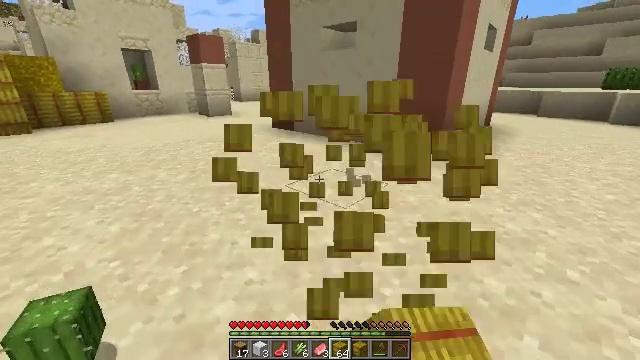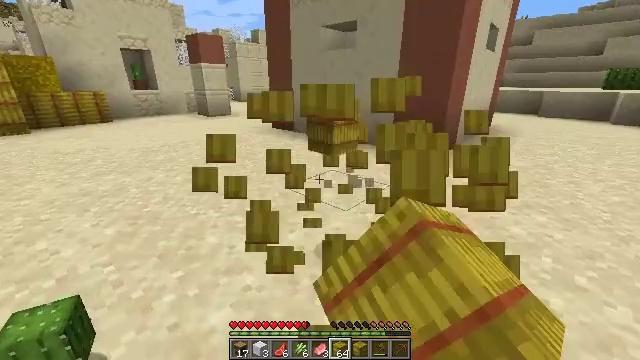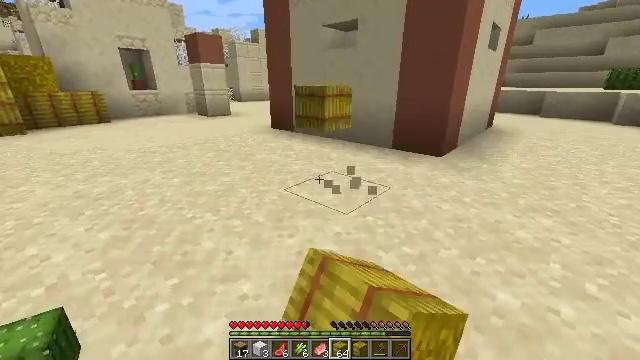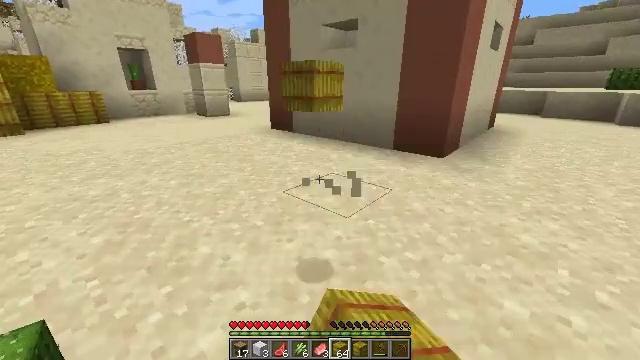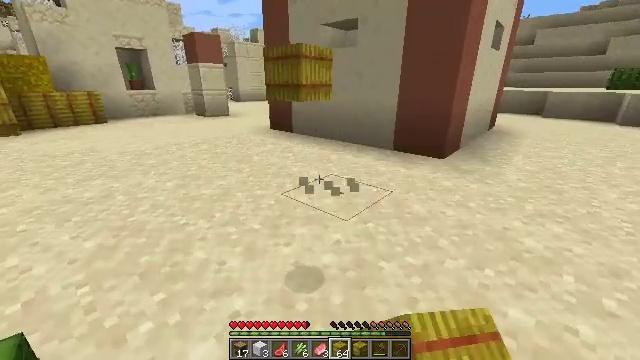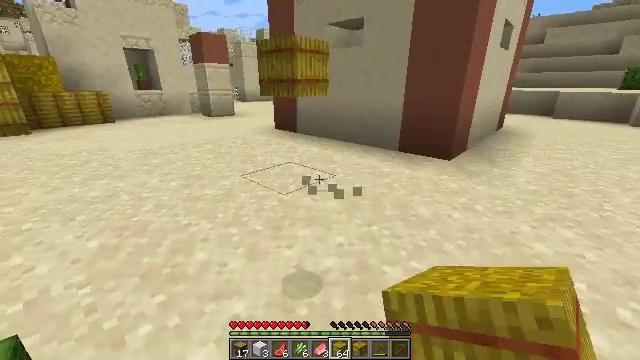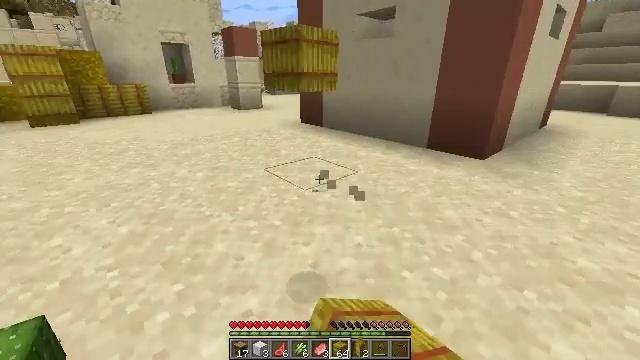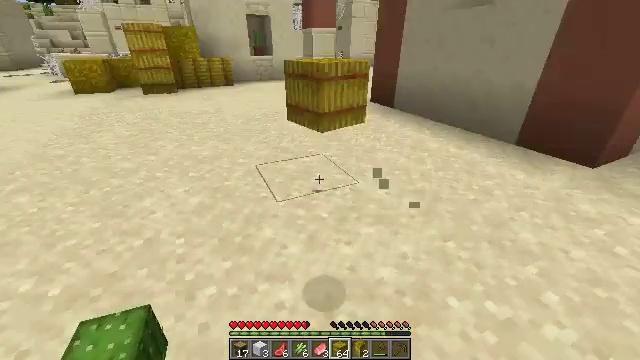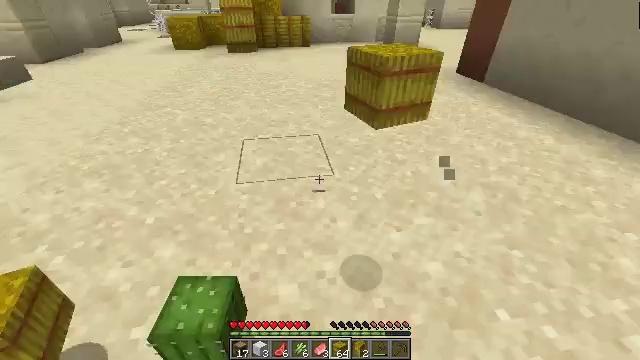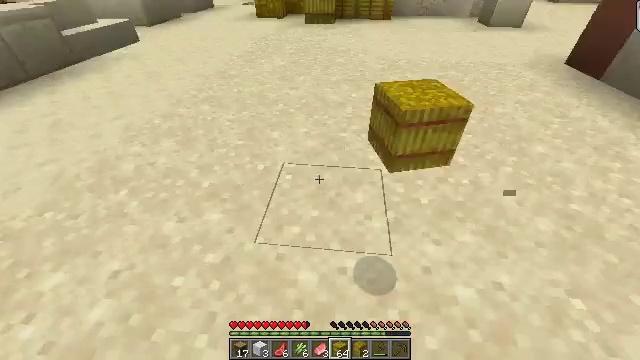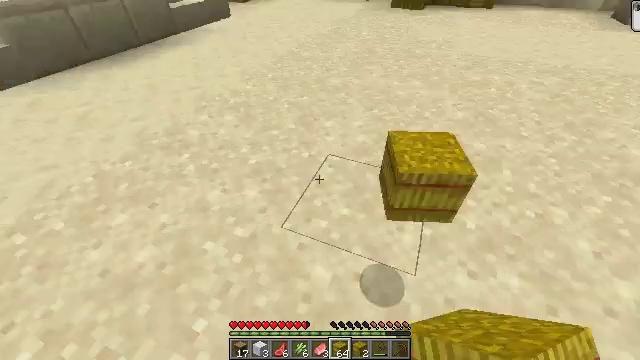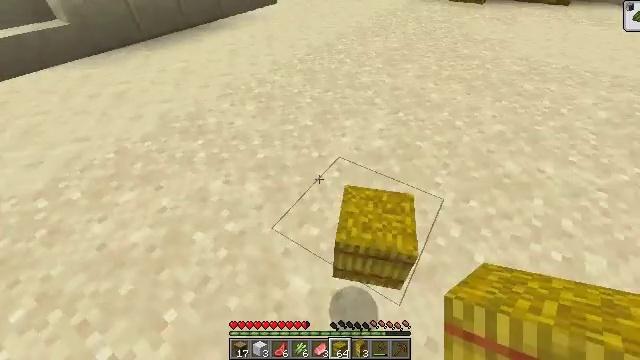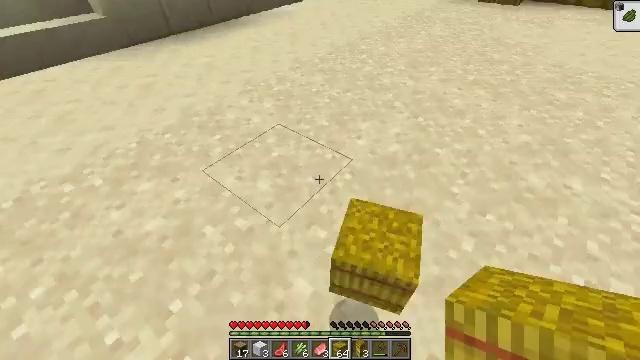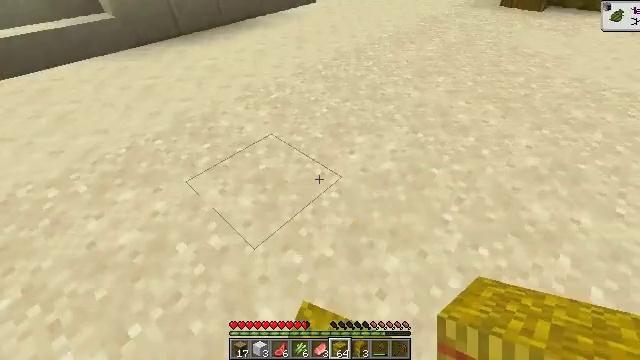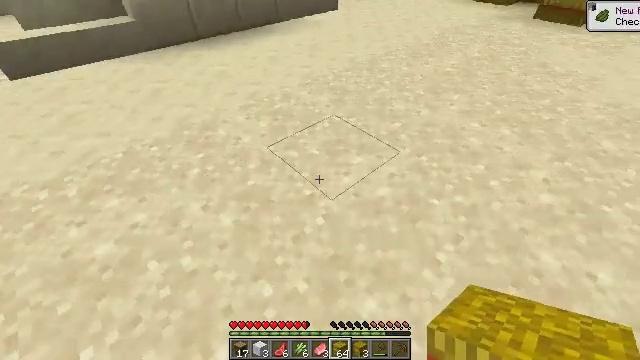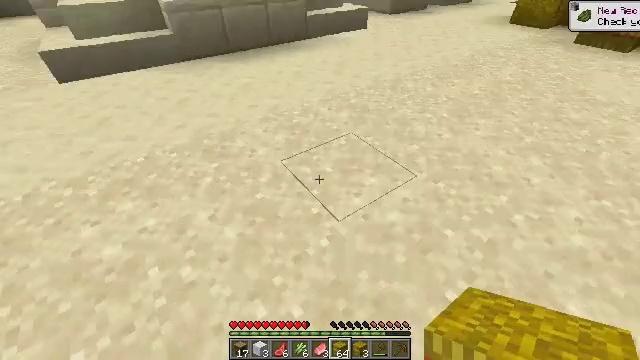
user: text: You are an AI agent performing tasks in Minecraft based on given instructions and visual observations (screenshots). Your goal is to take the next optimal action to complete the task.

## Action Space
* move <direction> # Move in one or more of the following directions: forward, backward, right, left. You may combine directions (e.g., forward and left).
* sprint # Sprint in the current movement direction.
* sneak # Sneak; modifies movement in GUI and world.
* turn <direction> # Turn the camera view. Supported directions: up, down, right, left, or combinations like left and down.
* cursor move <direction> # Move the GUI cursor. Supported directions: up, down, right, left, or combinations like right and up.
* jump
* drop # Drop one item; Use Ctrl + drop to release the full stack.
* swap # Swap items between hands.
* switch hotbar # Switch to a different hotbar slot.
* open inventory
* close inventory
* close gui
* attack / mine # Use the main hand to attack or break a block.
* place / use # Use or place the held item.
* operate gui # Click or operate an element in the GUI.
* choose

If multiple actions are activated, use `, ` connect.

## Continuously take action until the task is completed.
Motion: motion action
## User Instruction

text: Remove the potted dead bush from the pot.
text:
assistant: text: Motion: move forward, sneak, attack / mine
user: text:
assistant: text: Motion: move forward, sneak, attack / mine
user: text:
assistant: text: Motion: move forward, sneak, attack / mine
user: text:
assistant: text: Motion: move forward and move right, sneak, attack / mine
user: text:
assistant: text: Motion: move forward and move right, sneak, turn left
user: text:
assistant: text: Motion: move forward and move right, turn left and down
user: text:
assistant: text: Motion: move forward and move right, turn left and down
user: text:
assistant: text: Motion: move forward and move right, turn left and down
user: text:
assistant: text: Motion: move forward and move right, turn left and down
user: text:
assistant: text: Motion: move forward and move right, turn left and down
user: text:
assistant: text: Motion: move forward and move right, turn left and down
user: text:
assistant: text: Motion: move forward and move right, turn left
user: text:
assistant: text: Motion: move forward and move right, turn left
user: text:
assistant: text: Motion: move forward and move right, turn left
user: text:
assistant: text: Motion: move forward and move right, turn left and up
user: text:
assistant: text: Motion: move forward, turn left and up
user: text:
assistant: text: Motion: turn left and up
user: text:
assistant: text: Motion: turn left and up
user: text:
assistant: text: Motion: move left, turn left and up
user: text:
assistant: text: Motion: move left, turn up
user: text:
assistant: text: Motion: move left, turn up
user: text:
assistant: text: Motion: move forward and move left
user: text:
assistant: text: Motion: move forward and move left
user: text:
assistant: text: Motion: move forward and move left
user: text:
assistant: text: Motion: move forward, turn right and up
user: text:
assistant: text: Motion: move forward, turn up
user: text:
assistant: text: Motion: move forward
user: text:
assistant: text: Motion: move forward, sprint
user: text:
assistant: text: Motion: move forward, sprint, turn right and up
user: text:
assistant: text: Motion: move forward, sprint, turn right and up